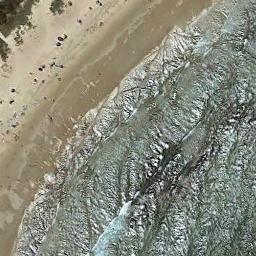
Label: beach